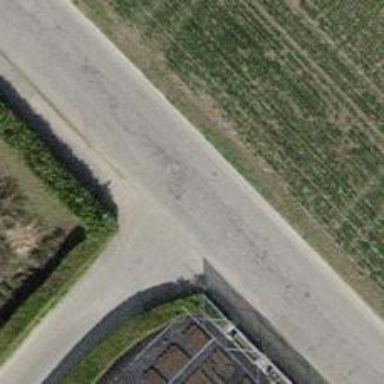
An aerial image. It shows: Unclassified road with asphalt surface.